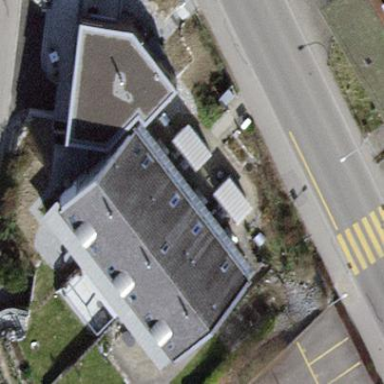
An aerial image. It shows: Terrace building.